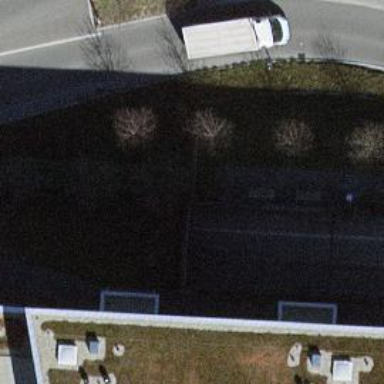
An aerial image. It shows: Retaining wall made of concrete.